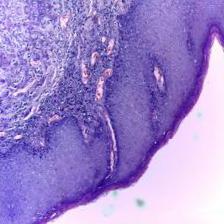
Diagnosis: Normal